Field crop: maize
Growth stage: 2
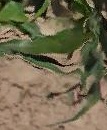
Species: maize